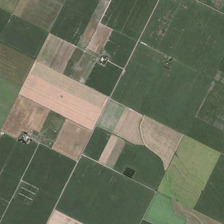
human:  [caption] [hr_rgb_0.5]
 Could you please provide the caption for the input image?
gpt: many pieces of farmlands and green trees are together .

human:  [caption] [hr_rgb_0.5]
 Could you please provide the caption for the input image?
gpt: many pieces of farmlands and green trees are together .

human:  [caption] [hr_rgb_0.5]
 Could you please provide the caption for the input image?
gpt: many pieces of farmlands and green trees are together .

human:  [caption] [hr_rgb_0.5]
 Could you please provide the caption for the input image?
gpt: many pieces of farmlands and green trees are together .

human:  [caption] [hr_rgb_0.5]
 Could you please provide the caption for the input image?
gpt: many pieces of farmlands and green trees are together .